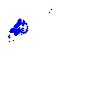
Particle: pion